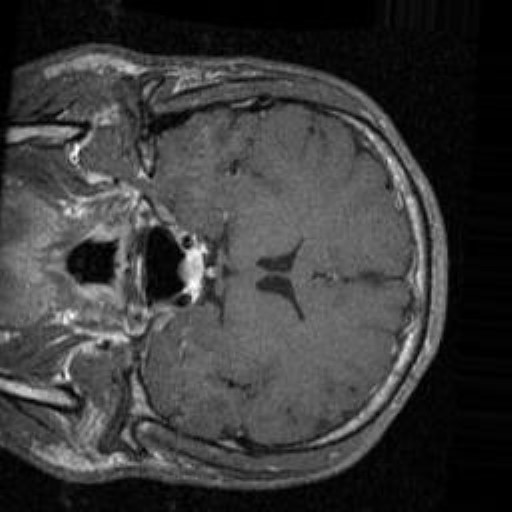
Label: brain_tumor